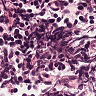
Metastatic tissue present: no